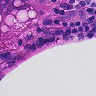
Metastatic tissue present: yes